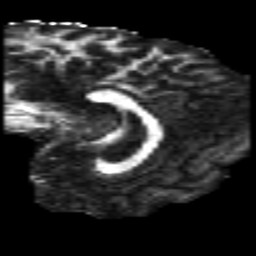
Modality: FA
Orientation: sagittal
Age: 35
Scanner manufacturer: philips
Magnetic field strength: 3 T
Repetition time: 8.6 s
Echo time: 0.127 s